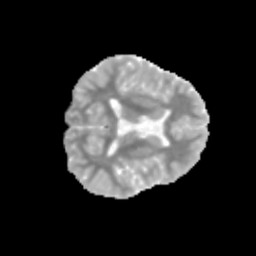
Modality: MD
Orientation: axial
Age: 11
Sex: male
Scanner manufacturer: siemens
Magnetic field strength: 3 T
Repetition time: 3.8 s
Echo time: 0.07 s